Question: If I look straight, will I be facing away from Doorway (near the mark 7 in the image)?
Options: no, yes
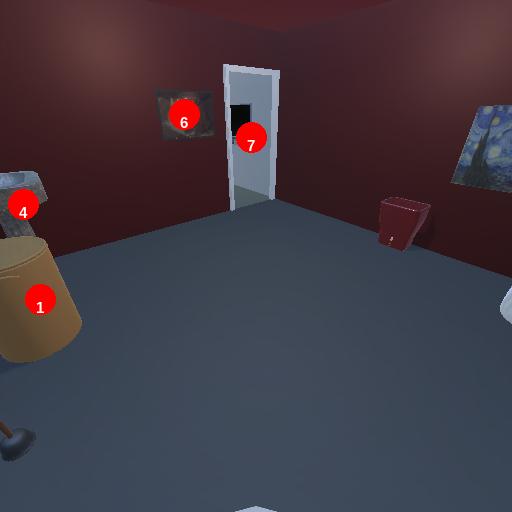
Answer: no